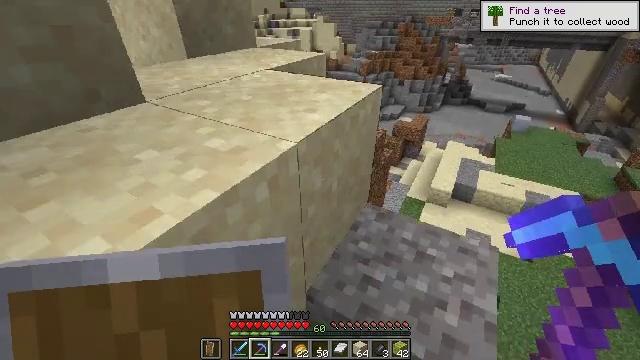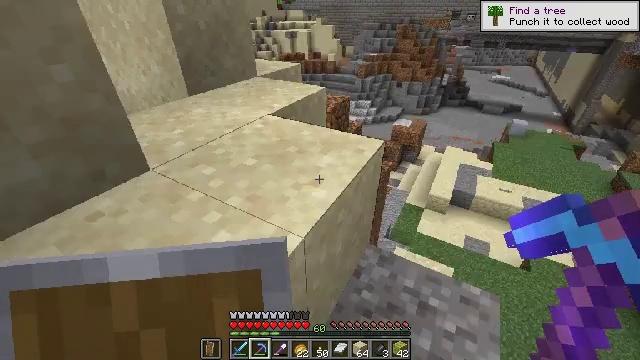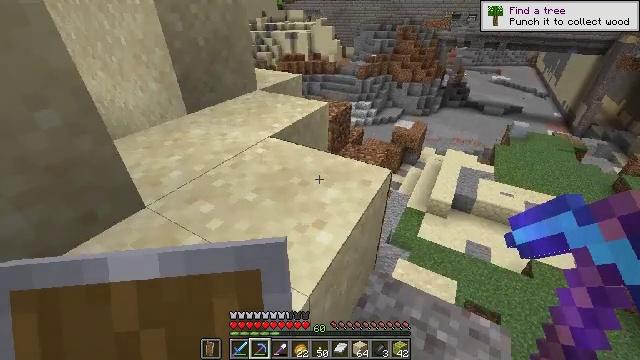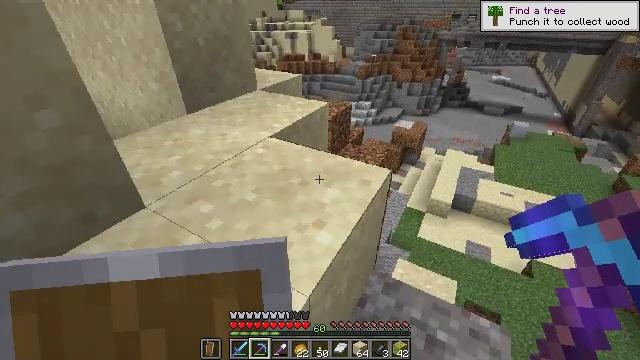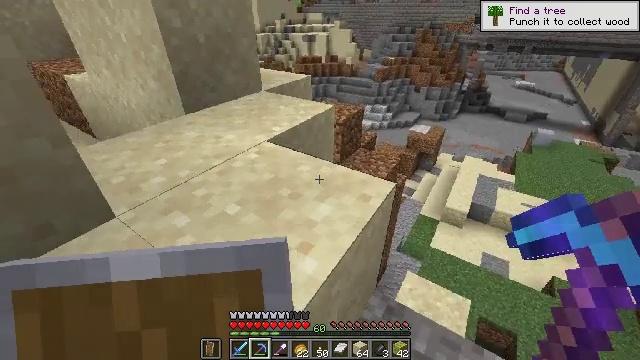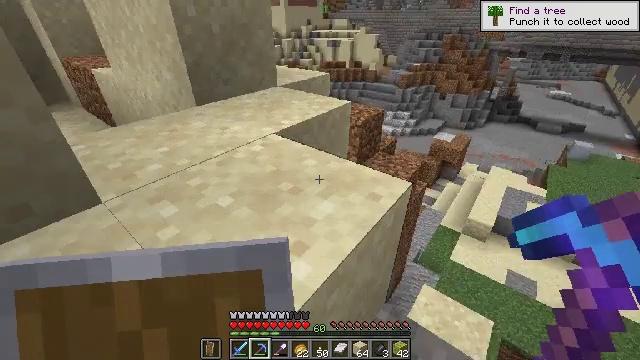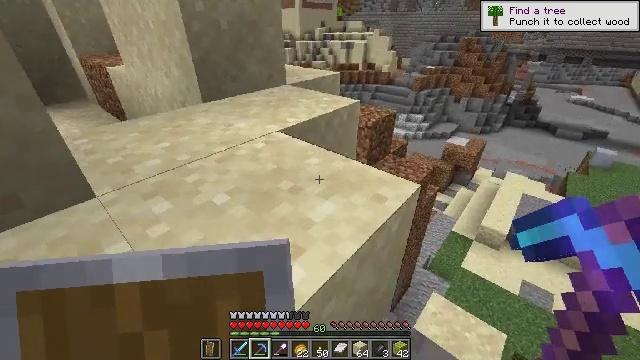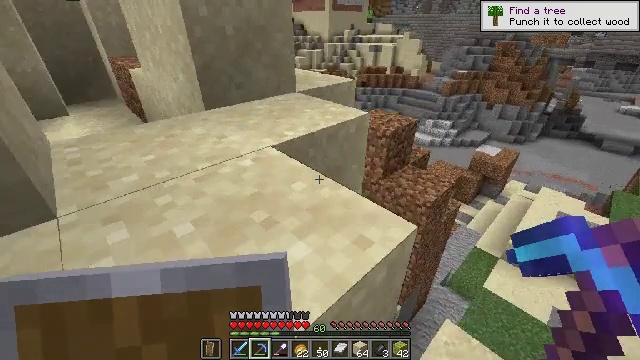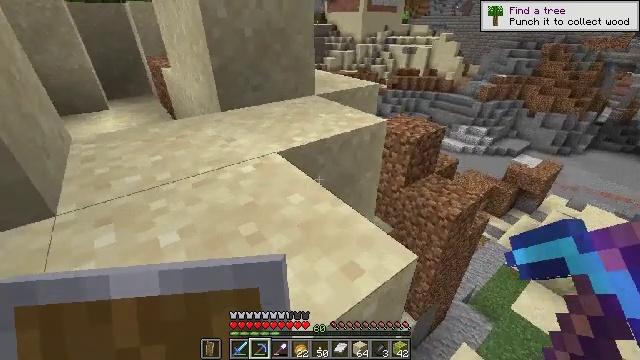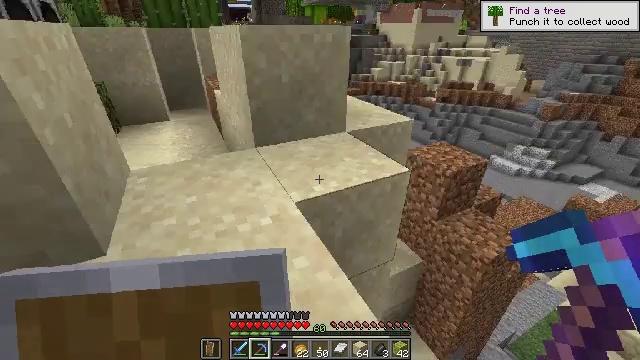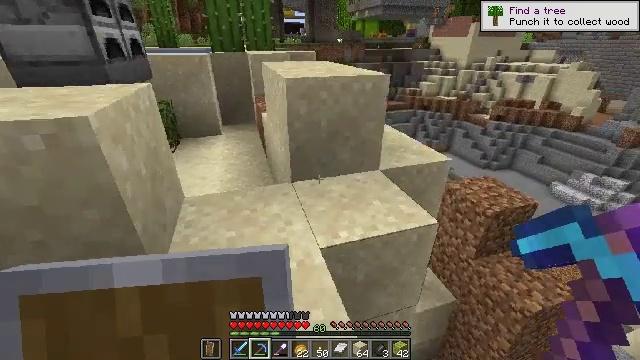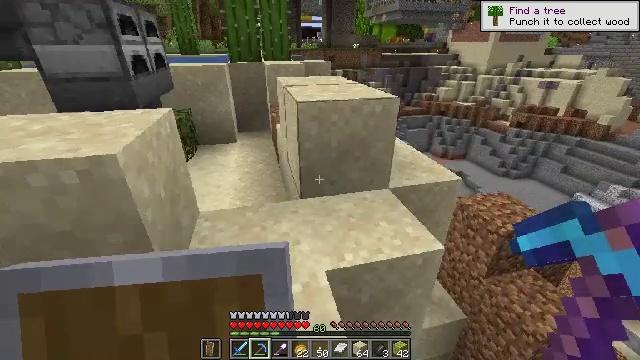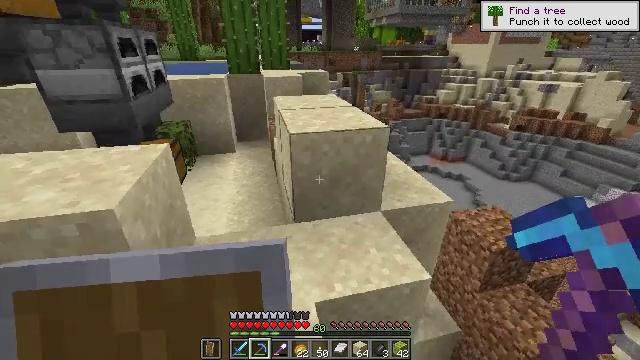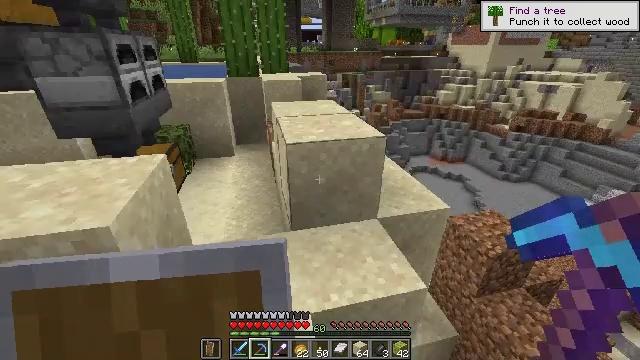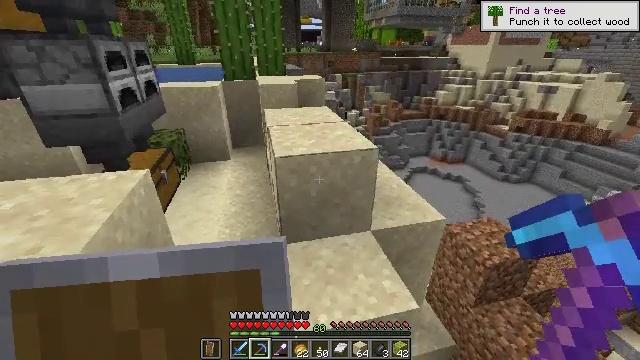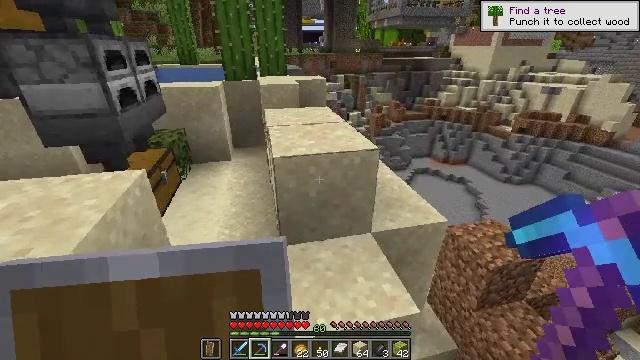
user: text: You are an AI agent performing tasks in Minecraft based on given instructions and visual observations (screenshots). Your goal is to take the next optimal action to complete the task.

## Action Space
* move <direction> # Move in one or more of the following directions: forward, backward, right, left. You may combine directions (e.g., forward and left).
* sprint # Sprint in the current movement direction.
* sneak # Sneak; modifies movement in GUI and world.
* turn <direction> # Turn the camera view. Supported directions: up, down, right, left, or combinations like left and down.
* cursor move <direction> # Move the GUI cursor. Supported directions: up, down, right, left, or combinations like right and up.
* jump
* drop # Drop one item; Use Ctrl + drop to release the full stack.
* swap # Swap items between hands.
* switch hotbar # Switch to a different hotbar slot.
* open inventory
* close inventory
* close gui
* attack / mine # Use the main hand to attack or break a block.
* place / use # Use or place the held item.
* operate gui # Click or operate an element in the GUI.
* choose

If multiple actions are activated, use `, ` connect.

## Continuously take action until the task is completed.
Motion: motion action
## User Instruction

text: Drop a bone meal.
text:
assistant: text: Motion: move forward, jump
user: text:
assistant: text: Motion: move forward, jump
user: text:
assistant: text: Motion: move forward
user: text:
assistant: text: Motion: move forward, turn left
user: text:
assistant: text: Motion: move forward, turn left and up
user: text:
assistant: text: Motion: move forward, turn left
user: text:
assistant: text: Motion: move forward, turn left
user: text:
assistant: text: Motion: move forward, turn left
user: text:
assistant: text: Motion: move forward, turn left and up, jump
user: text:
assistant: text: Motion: move forward, turn left and up, jump
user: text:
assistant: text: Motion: move forward, turn left
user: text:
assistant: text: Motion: move forward
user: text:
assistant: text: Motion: move forward
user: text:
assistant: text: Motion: move forward
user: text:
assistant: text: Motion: move forward
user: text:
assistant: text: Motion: move forward
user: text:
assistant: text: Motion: move forward
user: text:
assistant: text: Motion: move forward, turn left
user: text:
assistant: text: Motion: move forward, turn left
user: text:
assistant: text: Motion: move forward, turn left
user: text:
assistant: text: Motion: move forward
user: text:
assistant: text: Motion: move forward, jump
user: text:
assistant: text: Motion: move forward, turn left, jump
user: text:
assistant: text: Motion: move forward, jump
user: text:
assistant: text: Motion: move forward, turn left, jump
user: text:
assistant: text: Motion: move forward, turn left
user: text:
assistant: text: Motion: move forward, turn left
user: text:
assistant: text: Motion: move forward, turn left
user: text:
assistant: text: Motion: move forward, turn left
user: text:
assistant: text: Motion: move forward, turn left